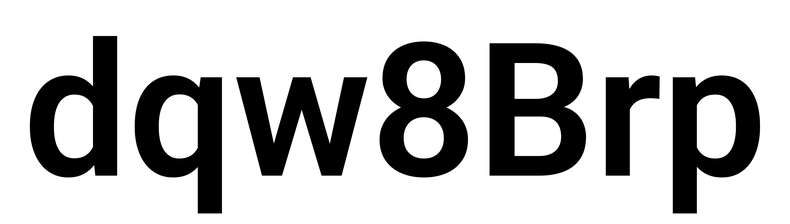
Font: Roboto_SemiBold